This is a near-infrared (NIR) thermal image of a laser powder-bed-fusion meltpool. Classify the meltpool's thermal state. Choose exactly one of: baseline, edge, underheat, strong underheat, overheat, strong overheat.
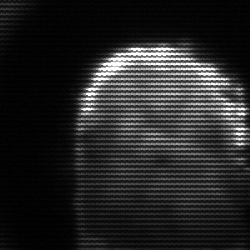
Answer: baseline